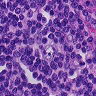
Metastatic tissue present: no